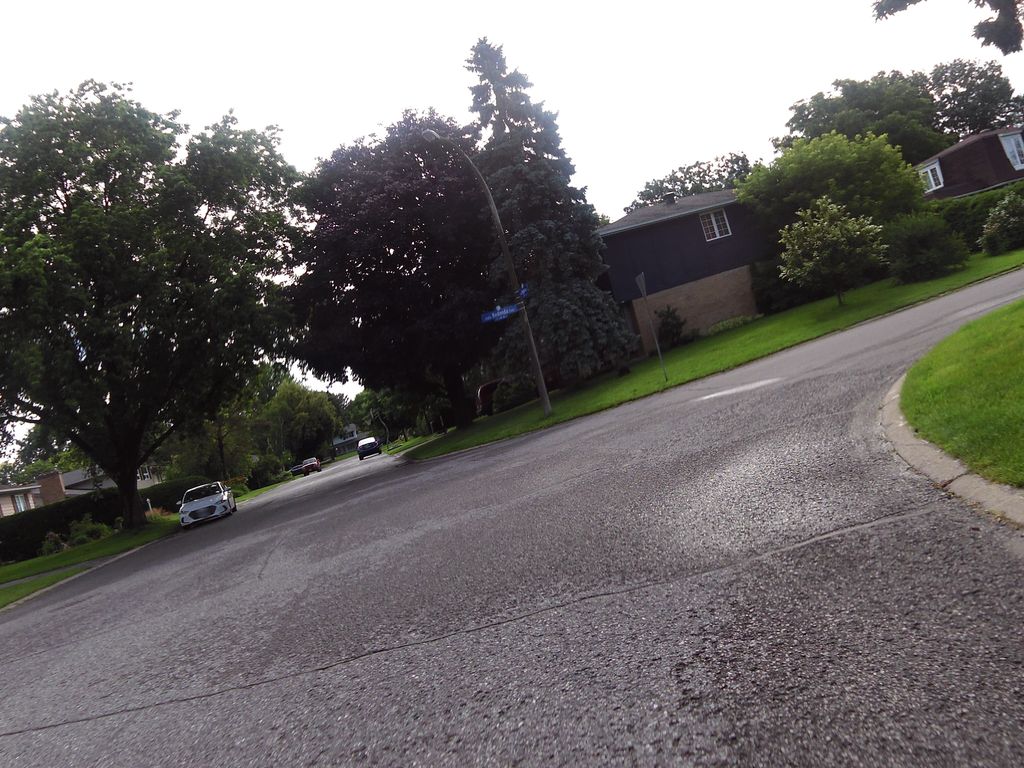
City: ottawa-gatineau